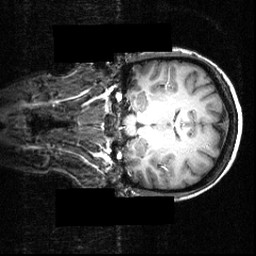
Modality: T1w
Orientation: coronal
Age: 27
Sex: female
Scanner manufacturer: siemens
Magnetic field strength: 3.951 T
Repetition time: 1.5 s
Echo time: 0.00335 s